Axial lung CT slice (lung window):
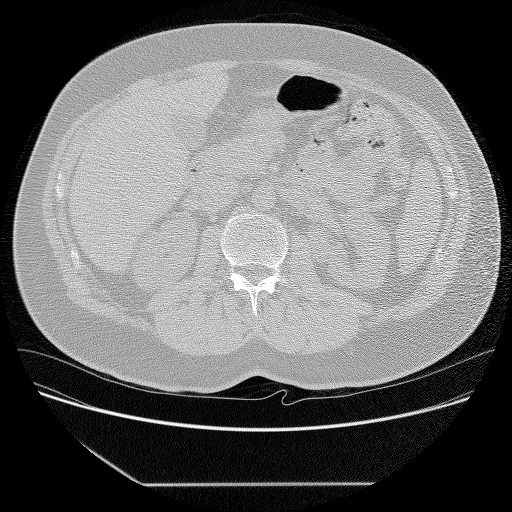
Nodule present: no